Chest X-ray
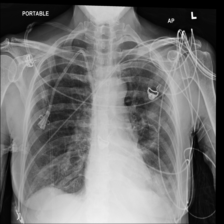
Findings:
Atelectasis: negative
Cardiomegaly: negative
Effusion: negative
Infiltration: negative
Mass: negative
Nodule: negative
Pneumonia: negative
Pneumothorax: negative
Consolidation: negative
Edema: negative
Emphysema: negative
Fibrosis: negative
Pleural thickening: negative
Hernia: negative